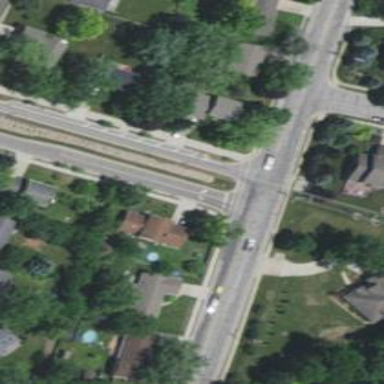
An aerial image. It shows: Marked footway crossing with line markings.